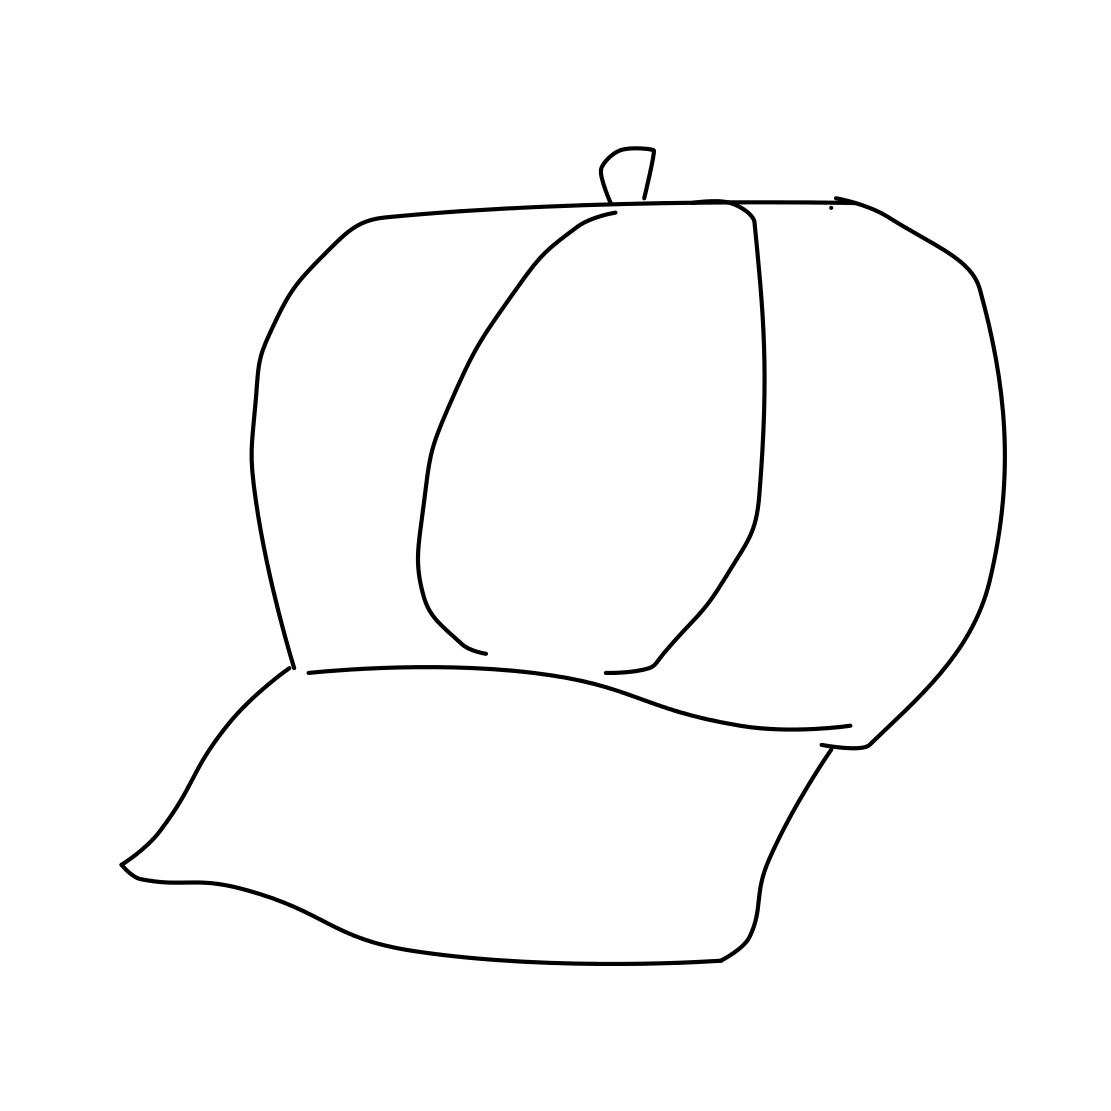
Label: hat